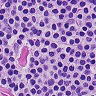
Metastatic tissue present: no